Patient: sex M, age 76
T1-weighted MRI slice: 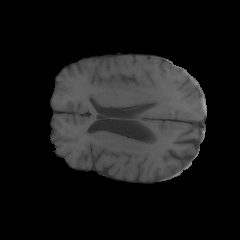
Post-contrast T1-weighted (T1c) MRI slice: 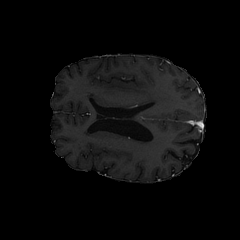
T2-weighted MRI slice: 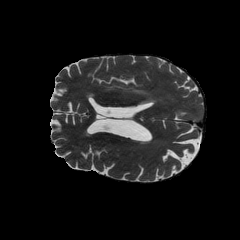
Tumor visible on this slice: yes
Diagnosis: Glioblastoma, IDH-wildtype
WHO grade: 4